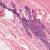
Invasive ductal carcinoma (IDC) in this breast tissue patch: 0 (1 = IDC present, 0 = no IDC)